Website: bh-photo
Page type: account-selection
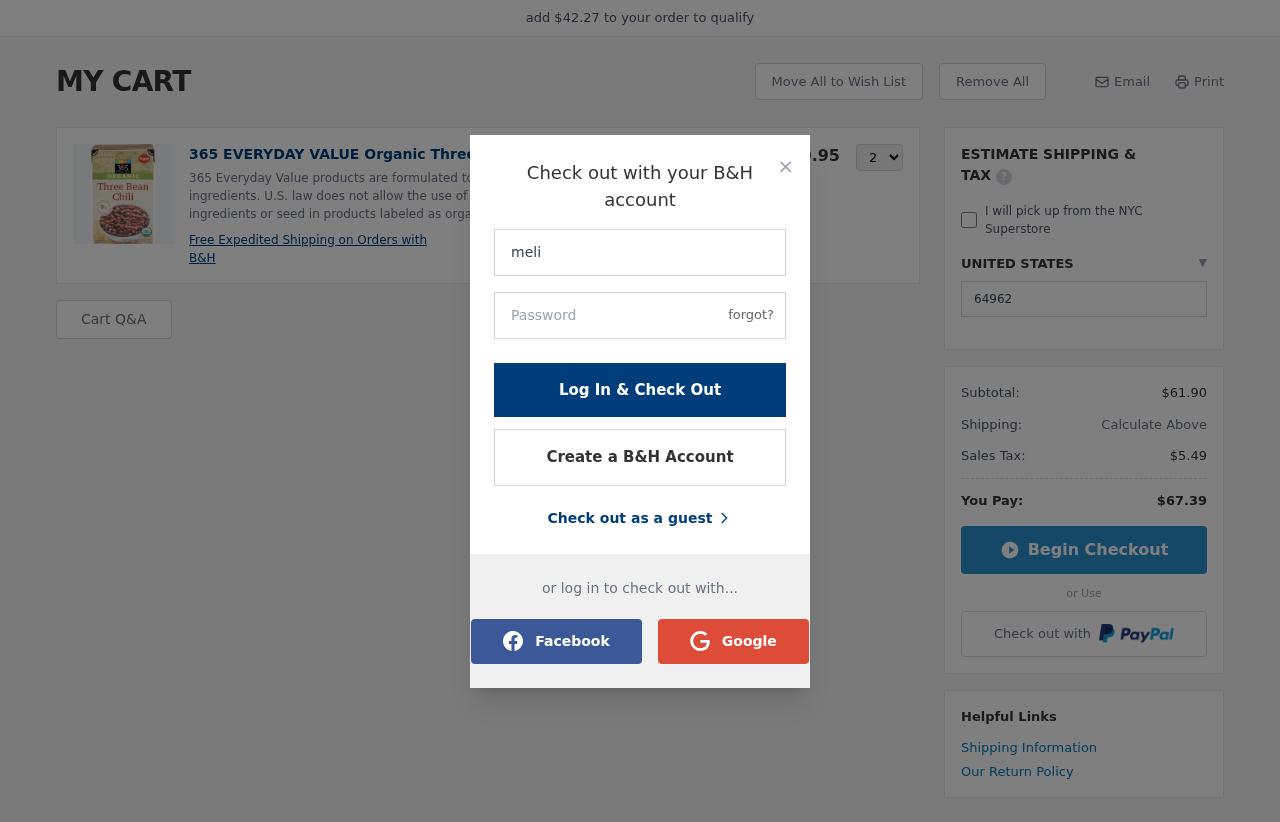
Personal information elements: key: PII_COUNTRY
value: UNITED STATES
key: PII_LOGIN_USERNAME
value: melissa729
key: PII_POSTCODE
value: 64962
Product elements: key: PRODUCT1_DESC
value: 365 Everyday Value products are formulated to avoid genetically engineered ingredients. U.S. law does not allow the use of genetically engineered ingredients or seed in products labeled as organic.
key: PRODUCT1_NAME
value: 365 EVERYDAY VALUE Organic Three Bean Chili, 17 OZ
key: PRODUCT1_PRICE
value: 30.95
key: PRODUCT1_QUANTITY
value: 2
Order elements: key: ORDER_SUBTOTAL
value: $61.90
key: ORDER_TAX
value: $5.49
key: ORDER_TOTAL
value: $67.39
Other elements: key: AMOUNT_TO_QUALIFY
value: $42.27